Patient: sex M, age 63
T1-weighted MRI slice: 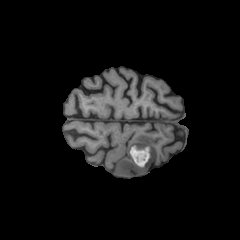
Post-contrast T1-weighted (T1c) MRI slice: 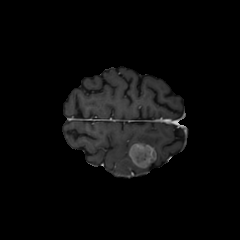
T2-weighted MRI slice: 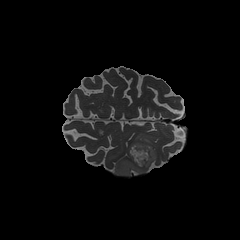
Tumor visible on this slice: yes
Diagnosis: Glioblastoma, IDH-wildtype
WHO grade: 4